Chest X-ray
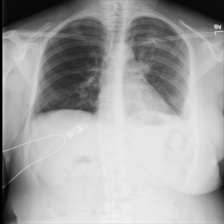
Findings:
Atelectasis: negative
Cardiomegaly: negative
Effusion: positive
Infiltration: negative
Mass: negative
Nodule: negative
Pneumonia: negative
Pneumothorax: positive
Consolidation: negative
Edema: negative
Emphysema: negative
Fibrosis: negative
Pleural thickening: negative
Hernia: negative